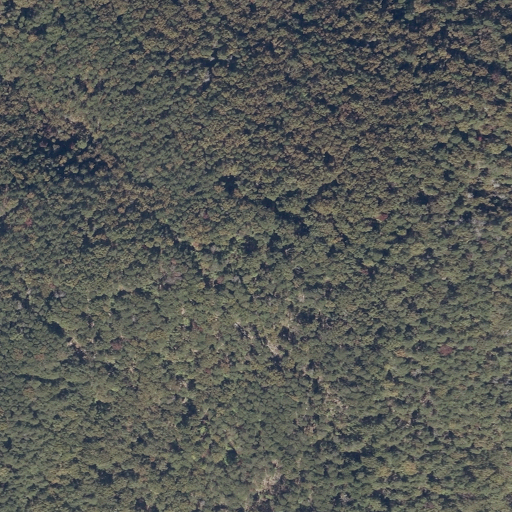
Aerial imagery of mountain in Alabama named Berry Mountain containing deciduous forest, evergreen forest, mixed forest, and shrub